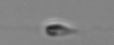
Label: flagellate_morphotype3